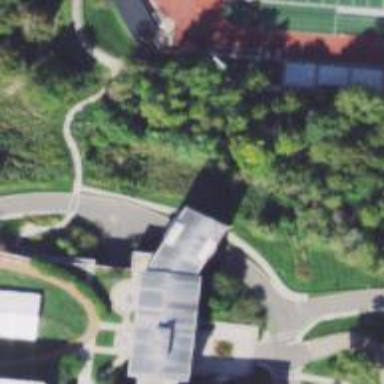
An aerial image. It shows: Residential road with building passage tunnel.